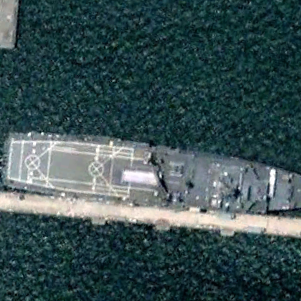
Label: combat